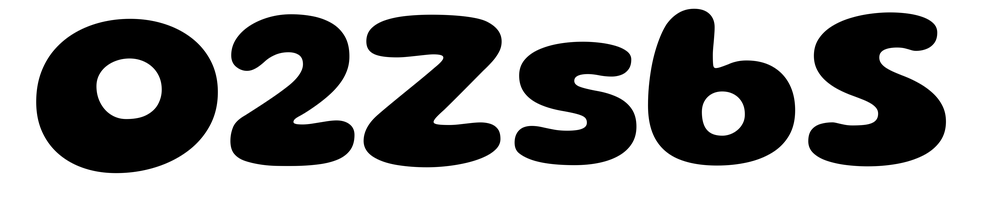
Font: Gluten_Bold